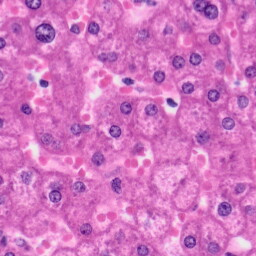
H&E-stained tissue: Liver